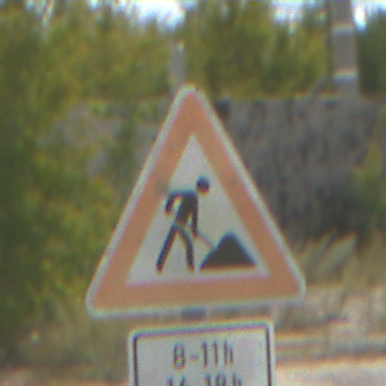
Verkehrszeichen: Arbeitsstelle
Zusatzzeichen unten: ZeitangabenOhneBeschraenkungAufWochentage2
Umgebung: Outdoor, Suburban
Tageszeit: Midday
Wetter: PartlyCloudy
Licht: Natural
Jahreszeit: Summer
Kontrast: HighContrast